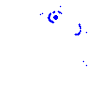
Particle: electron